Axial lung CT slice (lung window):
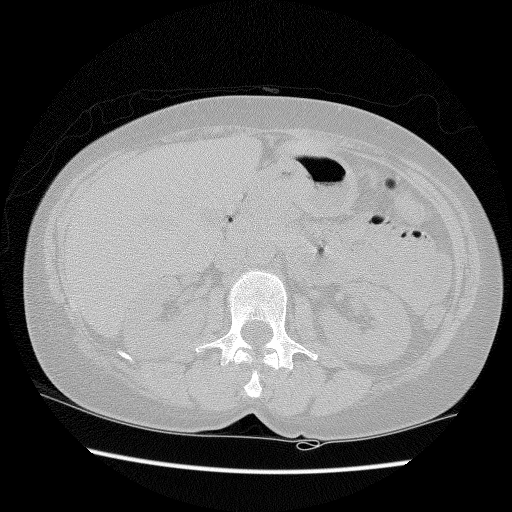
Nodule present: no